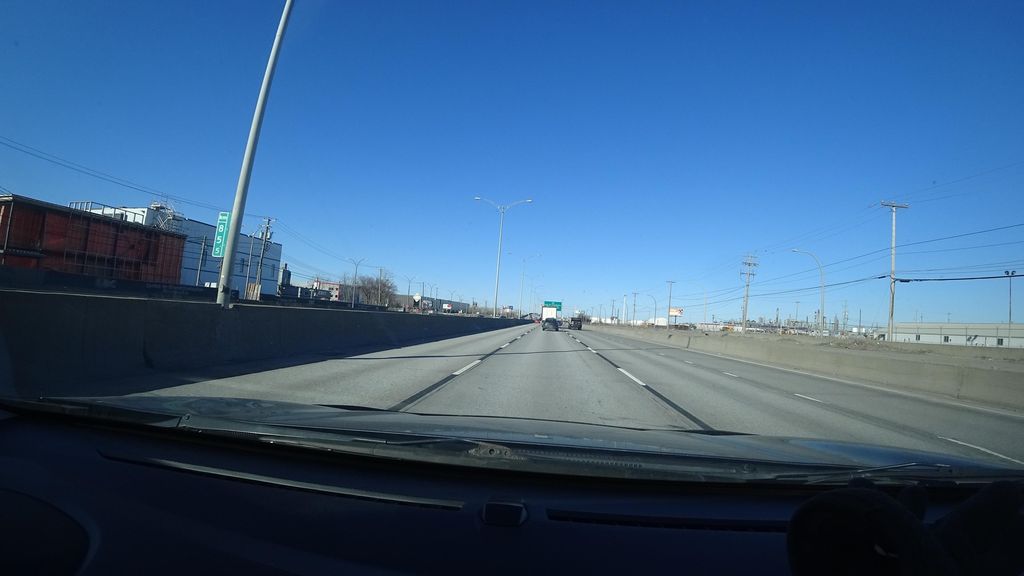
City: montreal